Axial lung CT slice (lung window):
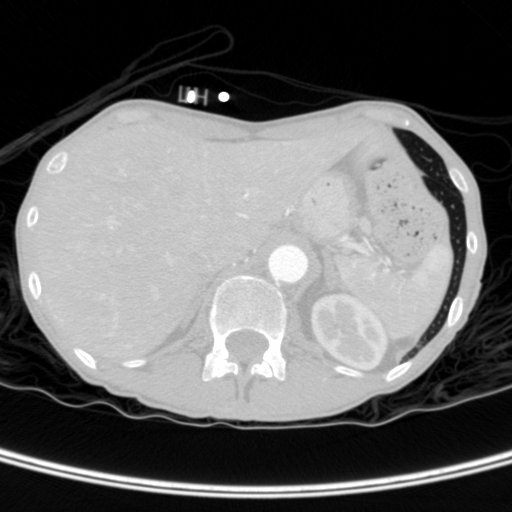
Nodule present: no